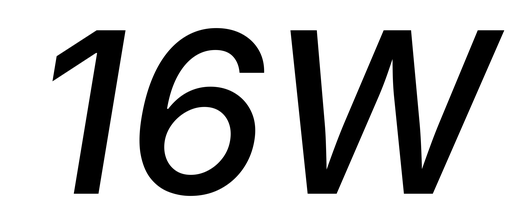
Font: Inter-Italic_Medium_Italic